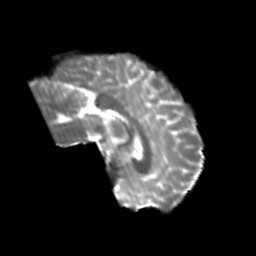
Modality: T2w
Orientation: sagittal
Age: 24
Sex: male
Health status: healthy
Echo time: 0.074 s